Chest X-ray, AP view. Patient: 54 years old, sex M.
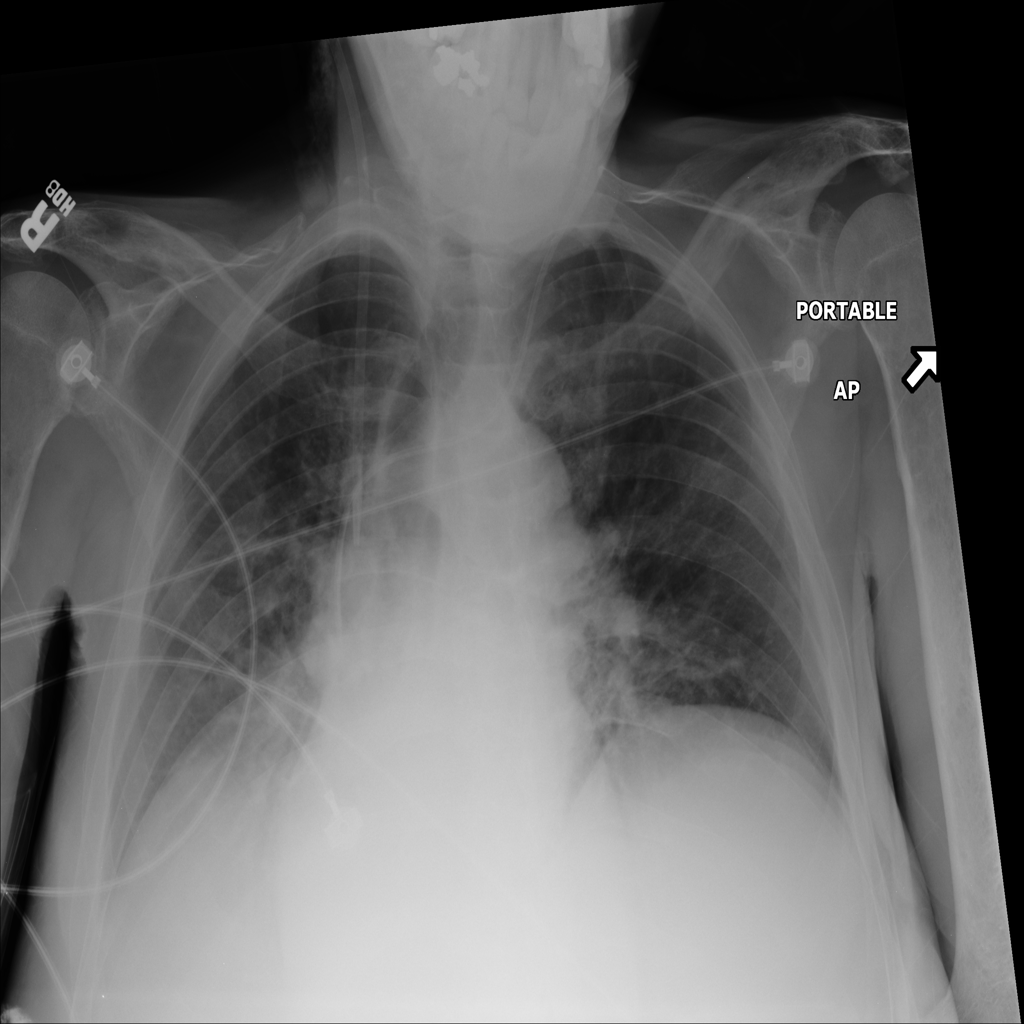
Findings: No Finding